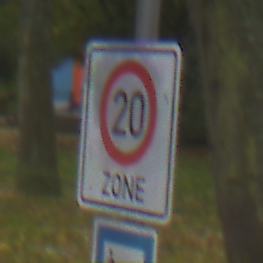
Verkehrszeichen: BeginnZone20
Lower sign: SackgasseRadverkehrFussgaengerDurchlaessig
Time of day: Midday
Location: Outdoor (Nature)
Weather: Overcast
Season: Autumn
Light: Natural